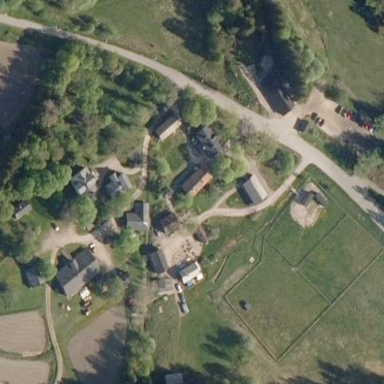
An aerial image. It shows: Historic farm museum.